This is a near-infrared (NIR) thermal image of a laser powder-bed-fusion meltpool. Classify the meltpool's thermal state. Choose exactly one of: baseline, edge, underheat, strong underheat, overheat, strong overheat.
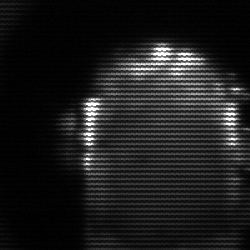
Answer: baseline